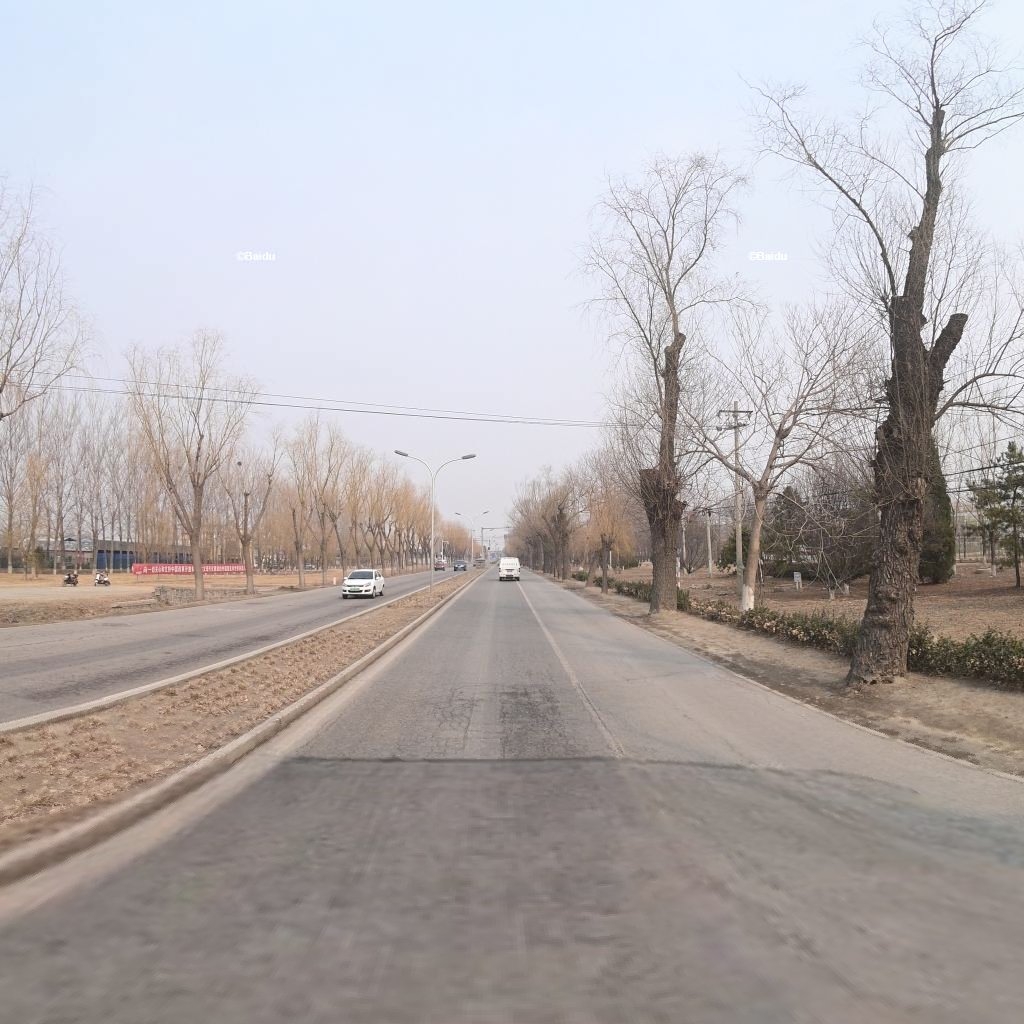
Region: Haidian
Road damage annotations: alligator crack